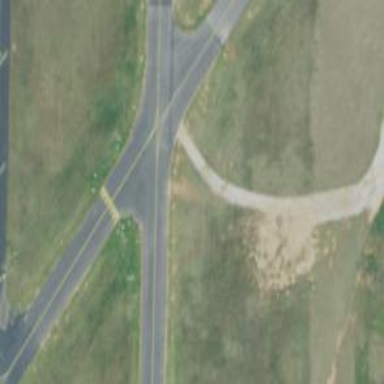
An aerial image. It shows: Image of taxiway at airport.